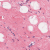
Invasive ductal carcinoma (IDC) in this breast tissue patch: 0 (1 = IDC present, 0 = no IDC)